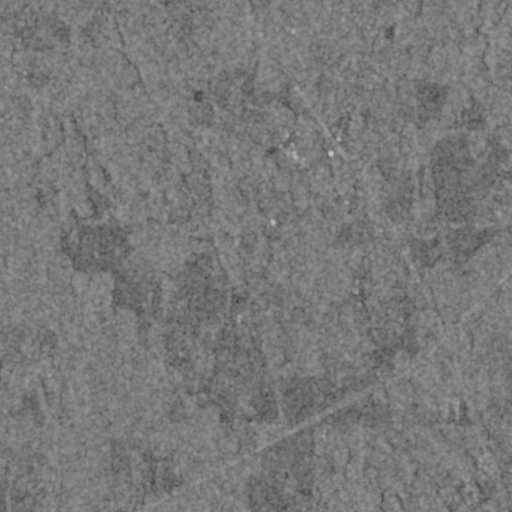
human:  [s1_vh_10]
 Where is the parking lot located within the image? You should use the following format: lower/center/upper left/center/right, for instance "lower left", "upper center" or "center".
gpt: The parking lot is located in the upper center of the image.
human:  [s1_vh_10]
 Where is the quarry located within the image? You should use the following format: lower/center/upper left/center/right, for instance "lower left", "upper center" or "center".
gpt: There is no quarry in the image.

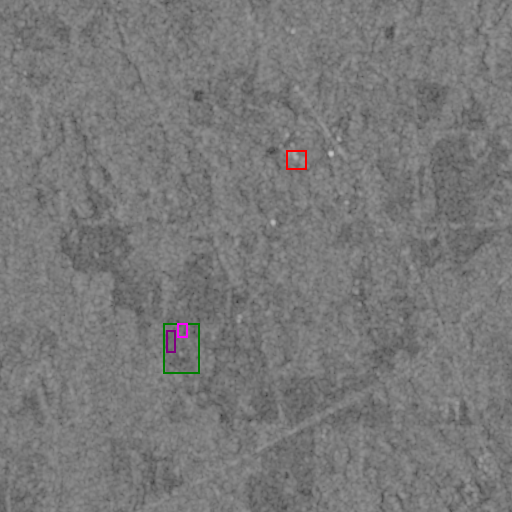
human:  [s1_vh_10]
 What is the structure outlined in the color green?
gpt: The structure outlined in green is a park.
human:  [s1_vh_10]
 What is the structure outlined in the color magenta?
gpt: The structure outlined in magenta is a parking lot.
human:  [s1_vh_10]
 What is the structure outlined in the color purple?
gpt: The structure outlined in purple is a track.
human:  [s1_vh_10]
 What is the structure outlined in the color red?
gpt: The structure outlined in red is a building.
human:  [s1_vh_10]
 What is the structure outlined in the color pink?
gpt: There is no pink outline.